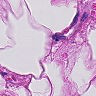
Metastatic tissue present: no